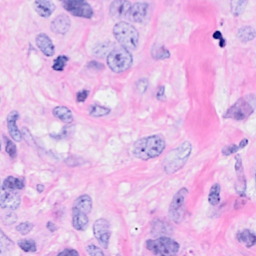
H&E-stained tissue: Breast